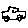
Label: car